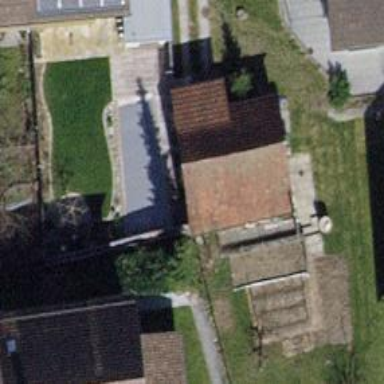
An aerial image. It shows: Building with tiled roof.